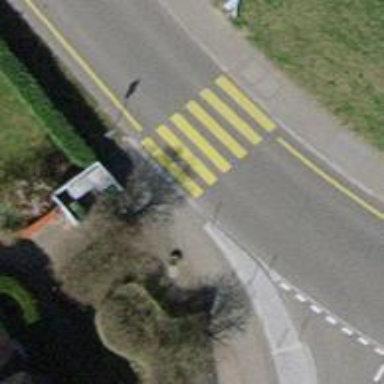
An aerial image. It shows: Crossing on footway made of paving stones. The crossing is uncontrolled with markings.